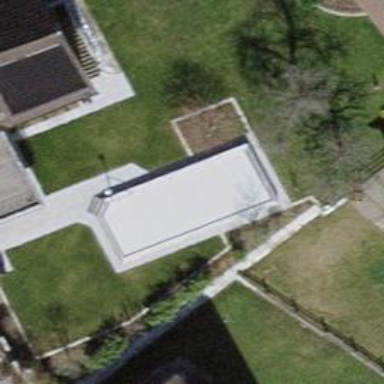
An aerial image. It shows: Swimming pool located in leisure land.